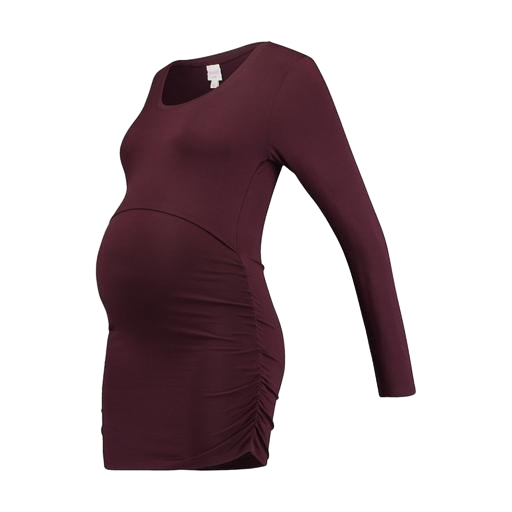
black maternity red, red long-sleeve side-ruched top, red claire maternity tunic, white background